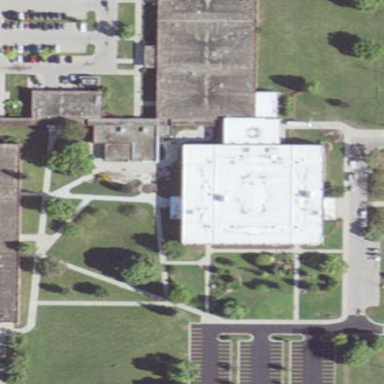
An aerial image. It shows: View of university building.